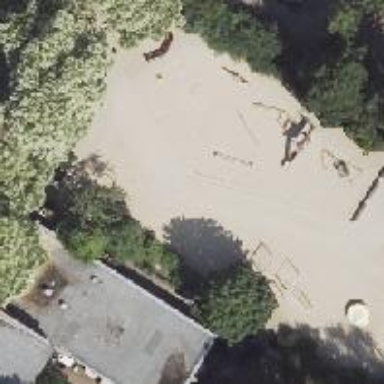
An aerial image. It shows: Playground with slackline.